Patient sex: M
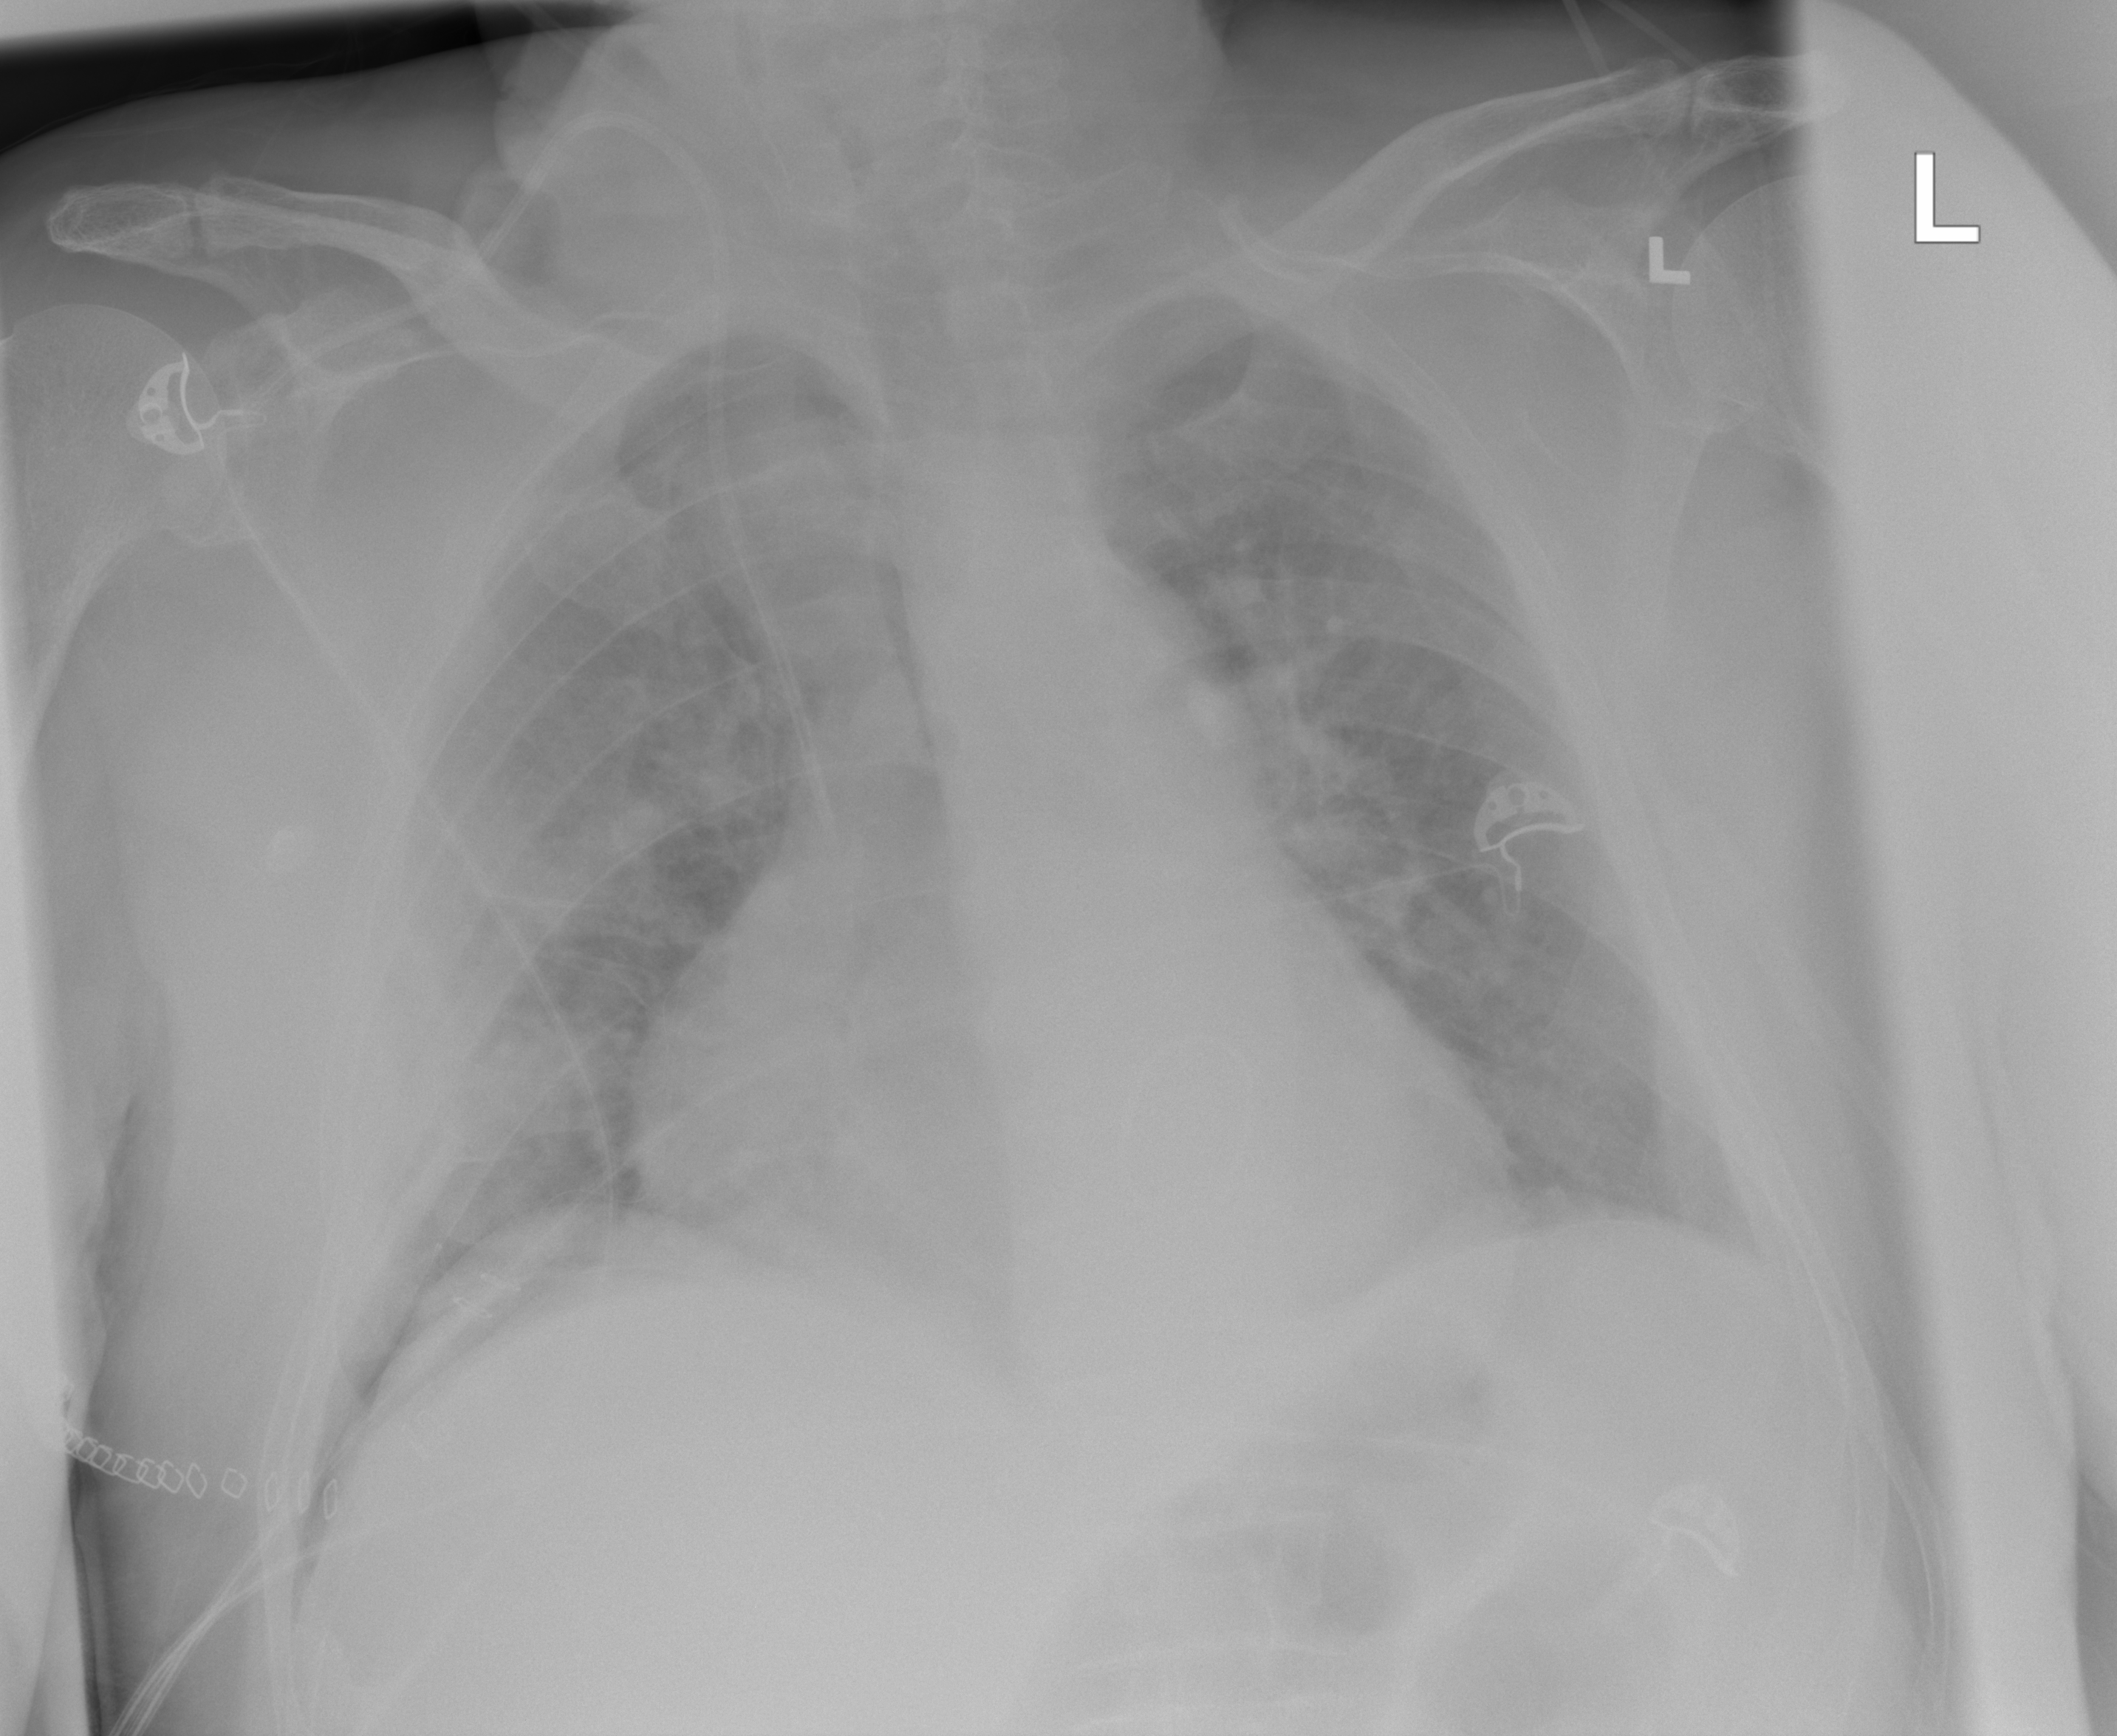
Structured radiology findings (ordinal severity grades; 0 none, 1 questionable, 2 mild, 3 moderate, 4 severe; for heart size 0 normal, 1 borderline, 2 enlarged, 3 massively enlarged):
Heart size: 2
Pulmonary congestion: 2
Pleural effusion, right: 0
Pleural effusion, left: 0
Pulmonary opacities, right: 2
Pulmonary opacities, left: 2
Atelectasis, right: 2
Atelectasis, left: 0